Question: I'm using 'Telerik DateTimePicker' .
Here is my code ,
'''
<telerik:RadDatePicker runat="server" ID="datePicker" Width="150px" >
</telerik:RadDatePicker>
'''

I want to set 'datePicker''s 'TextBox' to ReadOnly .
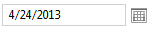
Answer: Set <URL> to false:
'''
<telerik:RadDatePicker runat="server"
ID="datePicker"
Width="150px"
EnableTyping="false">
</telerik:RadDatePicker>
'''